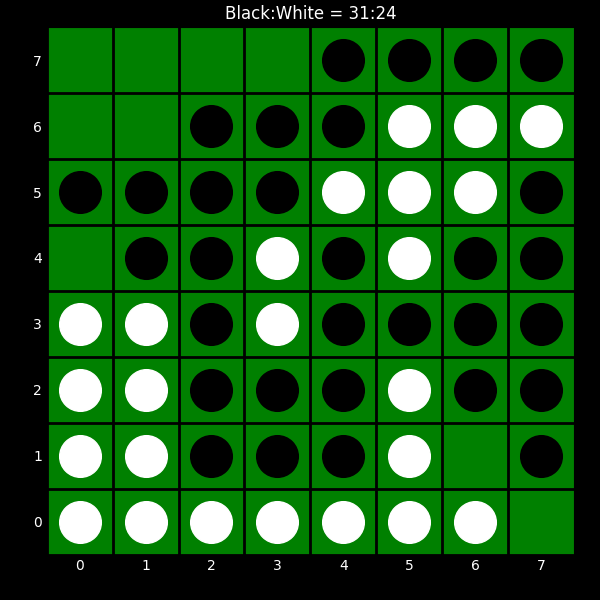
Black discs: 31
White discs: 24